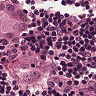
Metastatic tissue present: yes